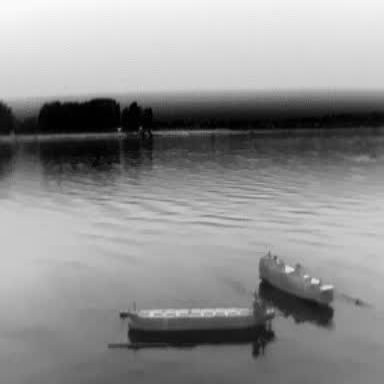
There are two objects shown in the infrared image, including a liner, and a container_ship.